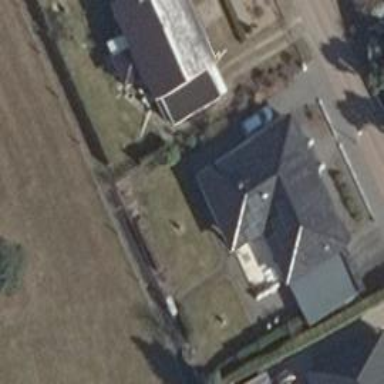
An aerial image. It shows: Detached building.